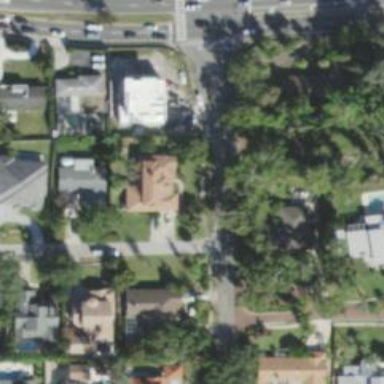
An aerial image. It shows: Residential road with sidewalk on the left side.